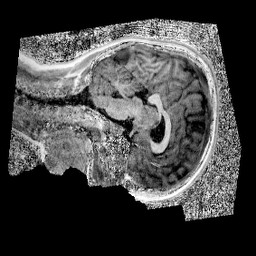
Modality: UNIT1
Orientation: sagittal
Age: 10
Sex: male
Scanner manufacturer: siemens
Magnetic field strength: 3 T
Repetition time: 4 s
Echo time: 0.00299 s